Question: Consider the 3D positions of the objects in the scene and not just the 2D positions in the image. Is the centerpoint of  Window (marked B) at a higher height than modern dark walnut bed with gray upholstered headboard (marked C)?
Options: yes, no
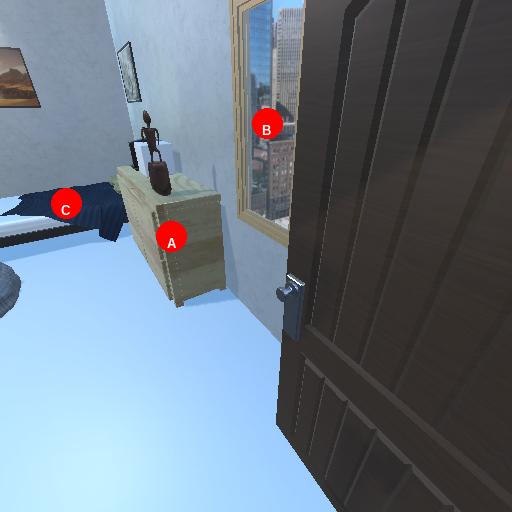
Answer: yes